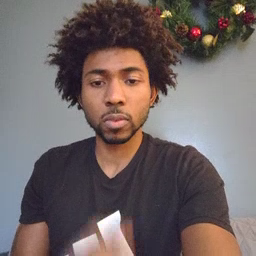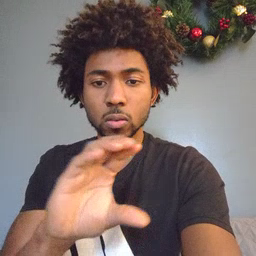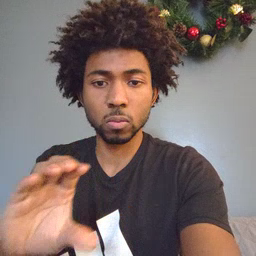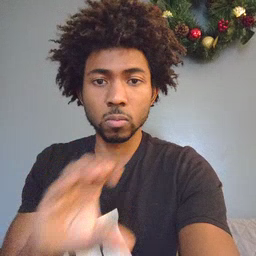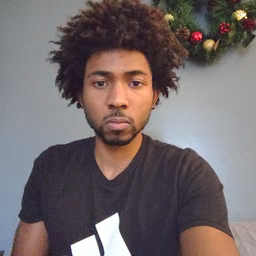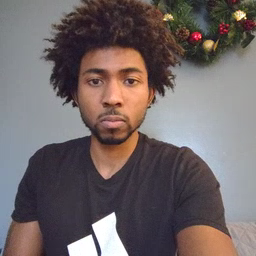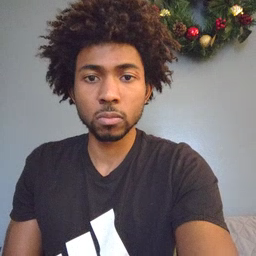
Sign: chocolate